Fundus camera: zeiss
Shooting center: optic_disc
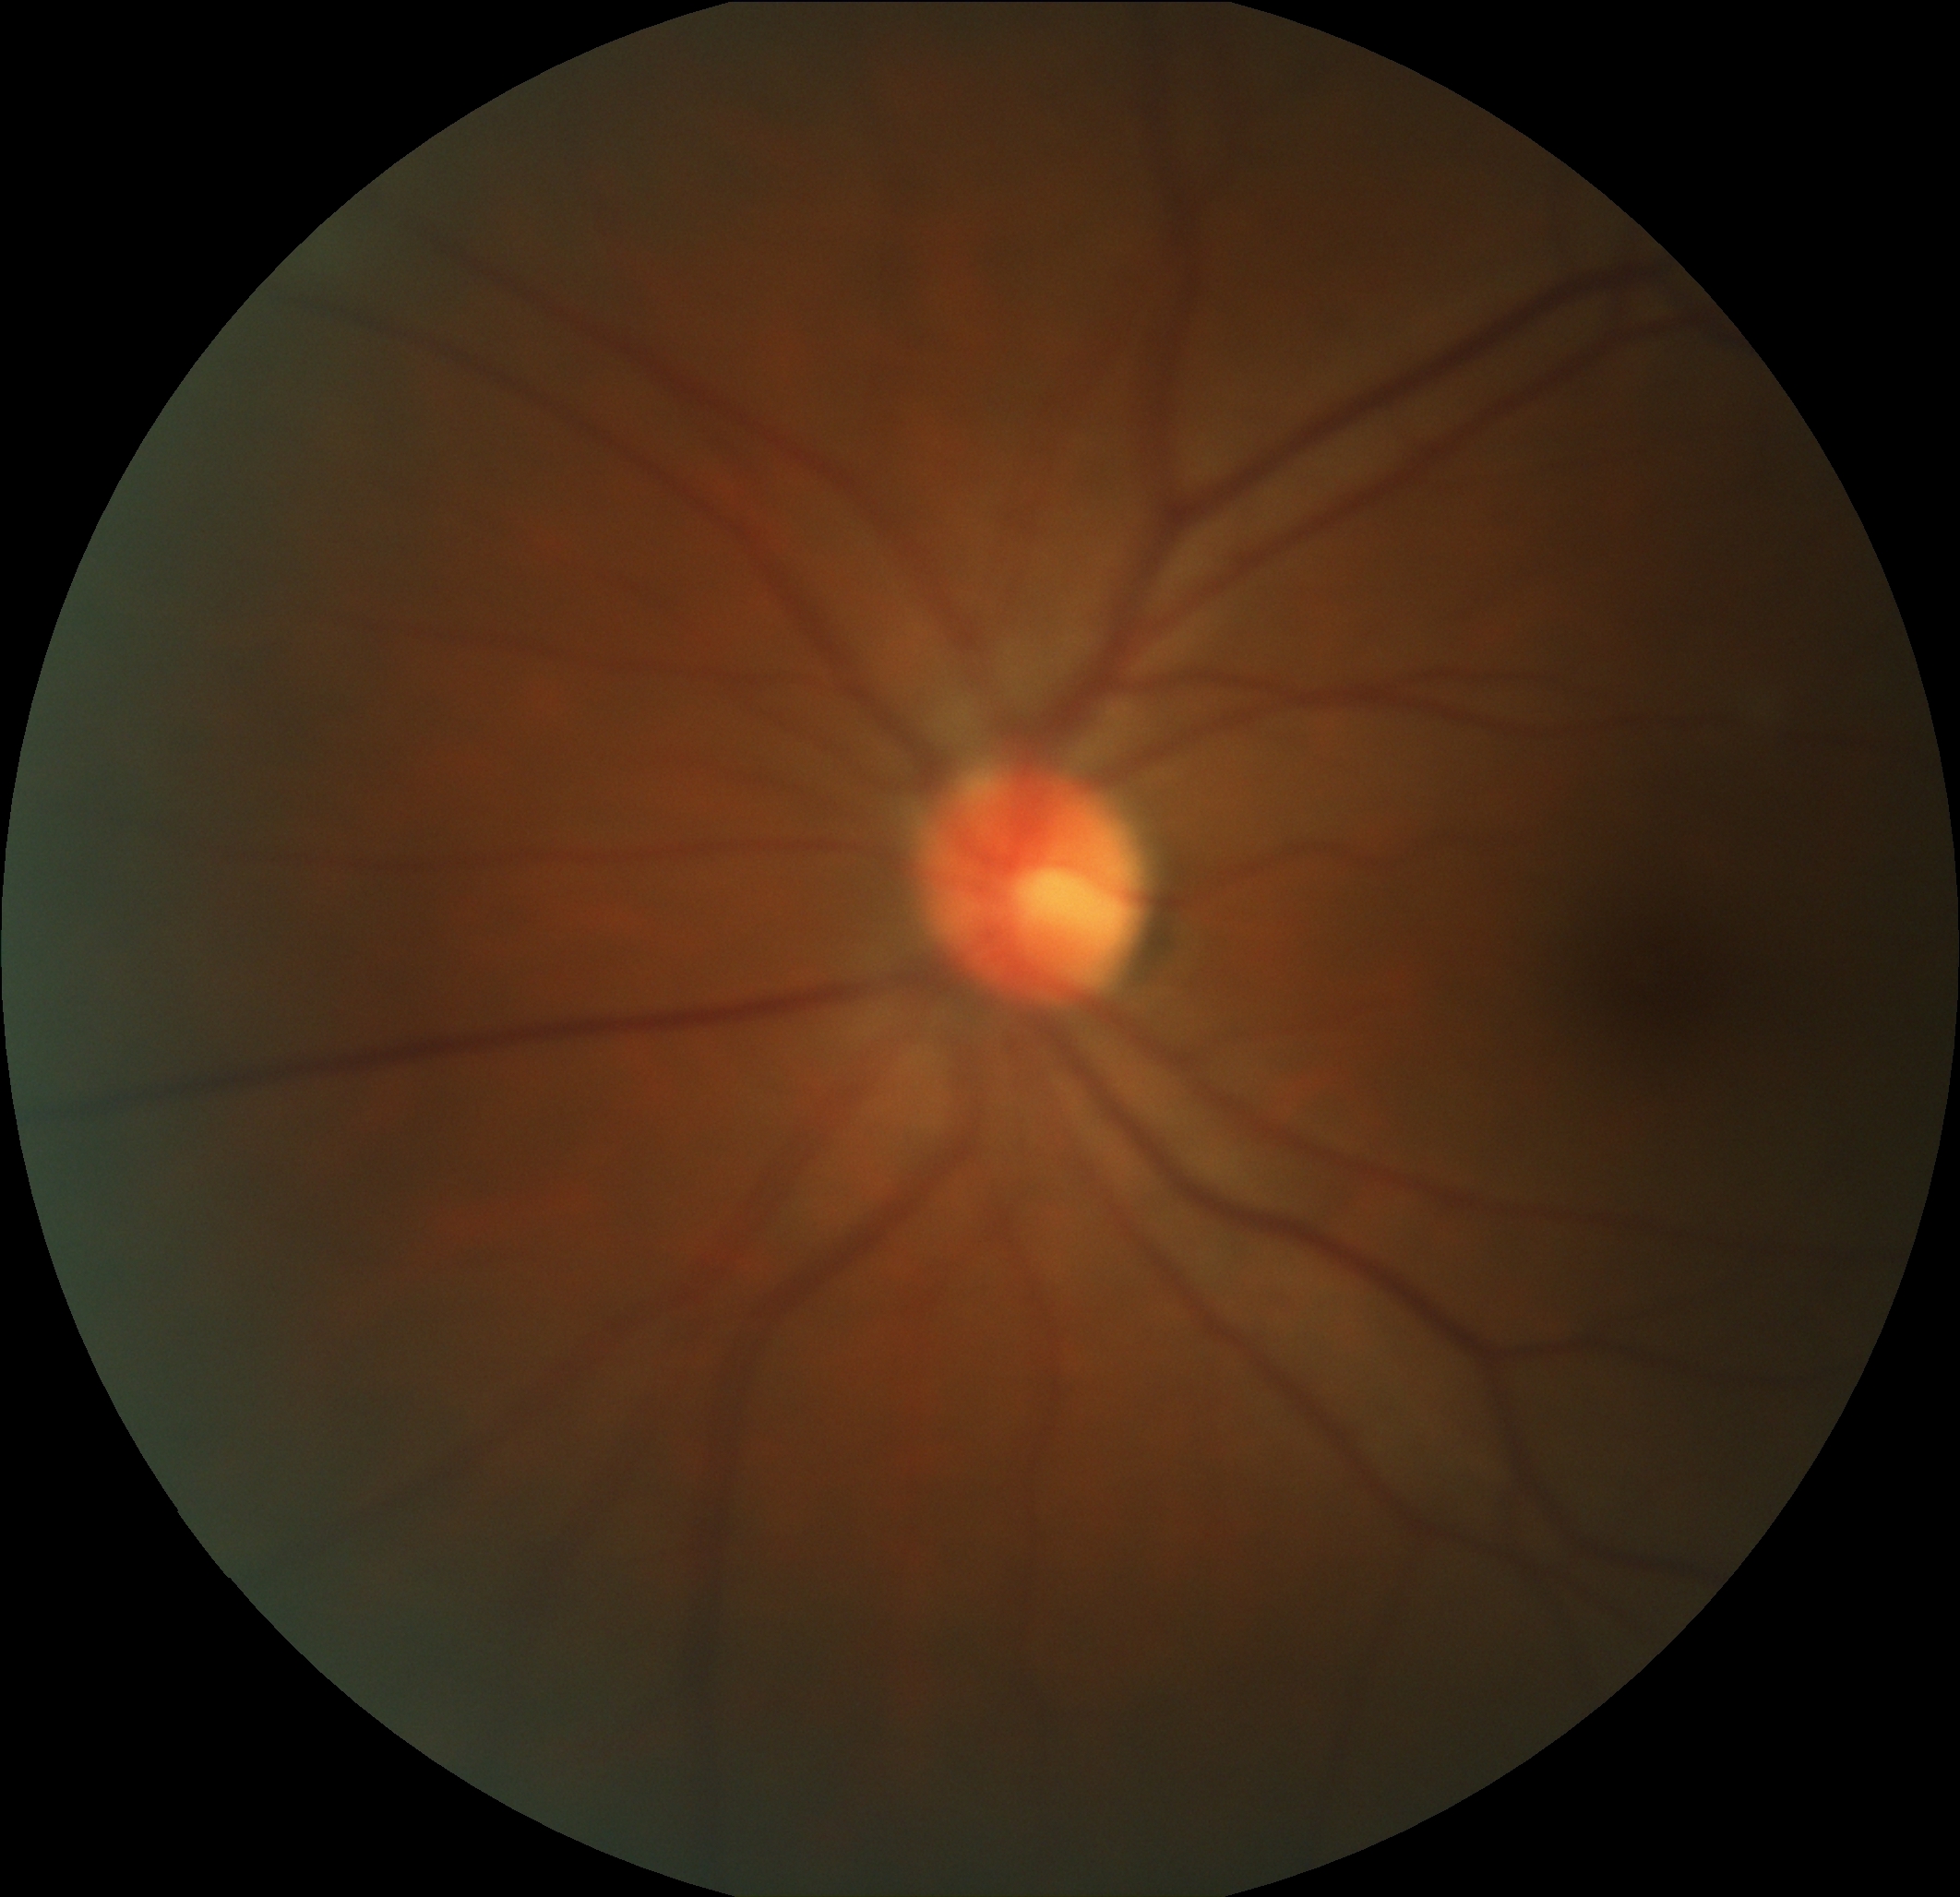
Pathologic myopia: no
Patchy retinal atrophy: absent
Retinal detachment: absent